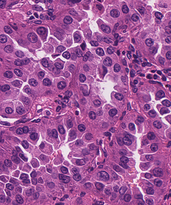
Tumor epithelial tissue: yes
Tumor-associated stroma tissue: yes
Normal tissue: no